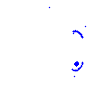
Particle: pion